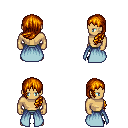
a pixel art fantasy rpg character, male body template, human, tanned skin, overskirt, teal pants, dark blonde left-swept hairstyle, black slippers, four views (front, back, left, right), 2x2 character sprite sheet, small pixel art, hard edges, no anti-aliasing